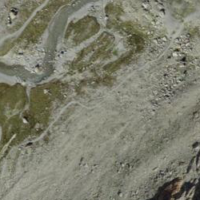
EUNIS habitat code: 49
Species observed at this site:
Saxifraga aizoides
Ranunculus glacialis
Geum reptans
Chamaenerion dodonaei
Parnassius phoebus
Anthus spinoletta